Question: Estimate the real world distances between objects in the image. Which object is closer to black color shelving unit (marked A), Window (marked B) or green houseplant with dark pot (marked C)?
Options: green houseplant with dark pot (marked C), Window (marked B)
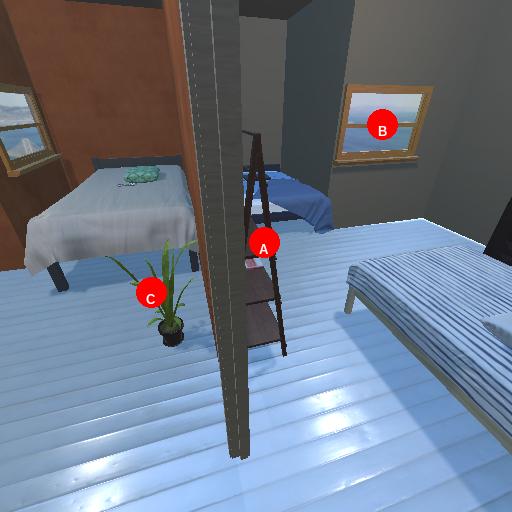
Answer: green houseplant with dark pot (marked C)